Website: apple
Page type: customer-info-address
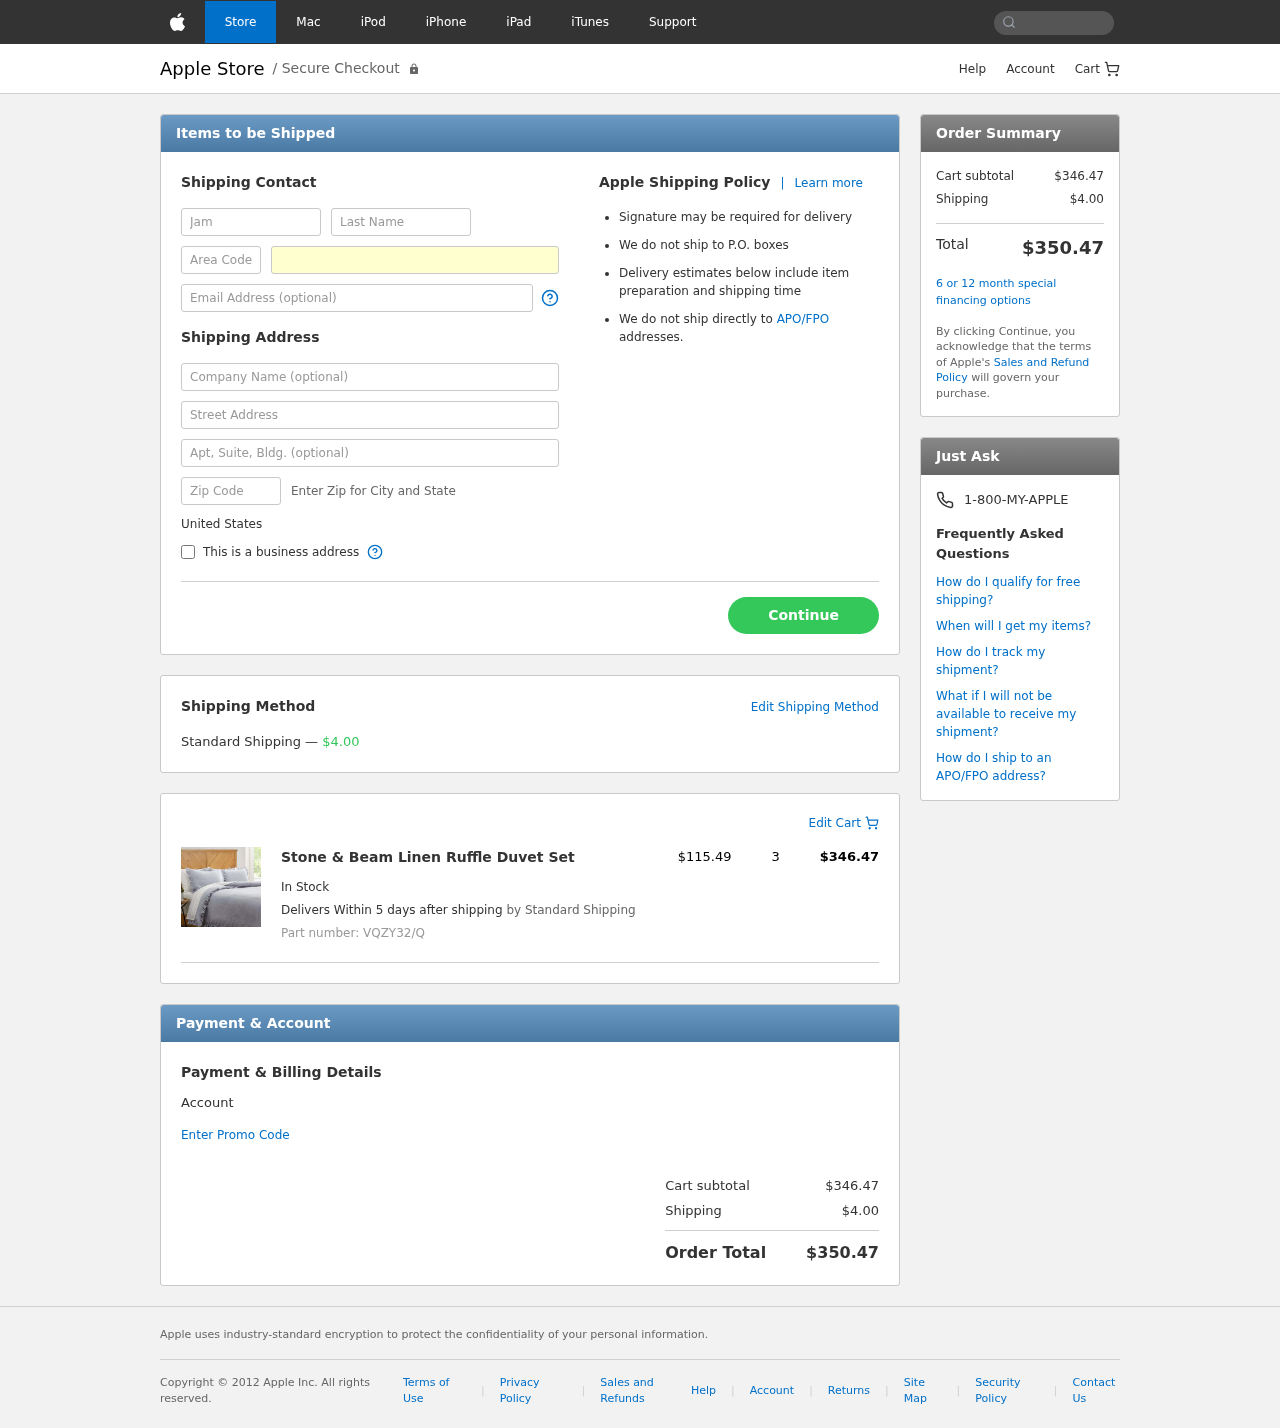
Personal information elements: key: PII_COUNTRY
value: United States
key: PII_FIRSTNAME
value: Jamie
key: PII_LASTNAME
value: Schwartz
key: PII_PHONE_AREA
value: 383
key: PII_PHONE_LINE
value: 4524
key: PII_EMAIL
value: jamie_schwartz@hotmail.com
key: PII_STREET
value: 1728 Benton Corner
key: PII_POSTCODE
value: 57332
Product elements: key: PRODUCT1_NAME
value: Stone & Beam Linen Ruffle Duvet Set
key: PRODUCT1_PRICE
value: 115.49
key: PRODUCT1_QUANTITY
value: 3
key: PRODUCT1_SKU
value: VQZY32/Q
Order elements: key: ORDER_SHIPPING_COST
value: $4.00
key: ORDER_ITEM_TOTAL
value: $346.47
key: ORDER_SUBTOTAL
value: $346.47
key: ORDER_TOTAL
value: $350.47